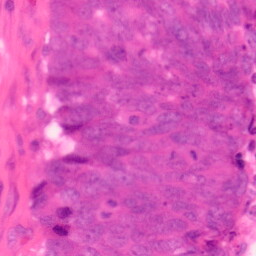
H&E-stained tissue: Colon